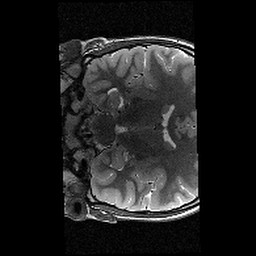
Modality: T2w
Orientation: coronal
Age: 11
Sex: female
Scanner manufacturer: siemens
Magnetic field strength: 3 T
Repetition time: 9.23 s
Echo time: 0.067 s